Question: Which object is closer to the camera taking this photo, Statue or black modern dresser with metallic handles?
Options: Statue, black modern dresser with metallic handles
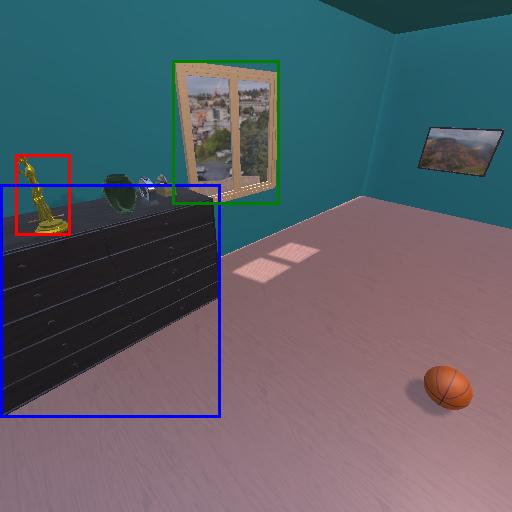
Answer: Statue